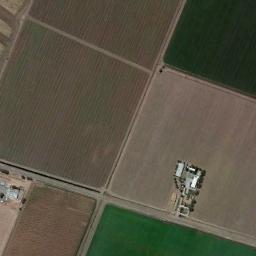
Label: rectangular_farmland